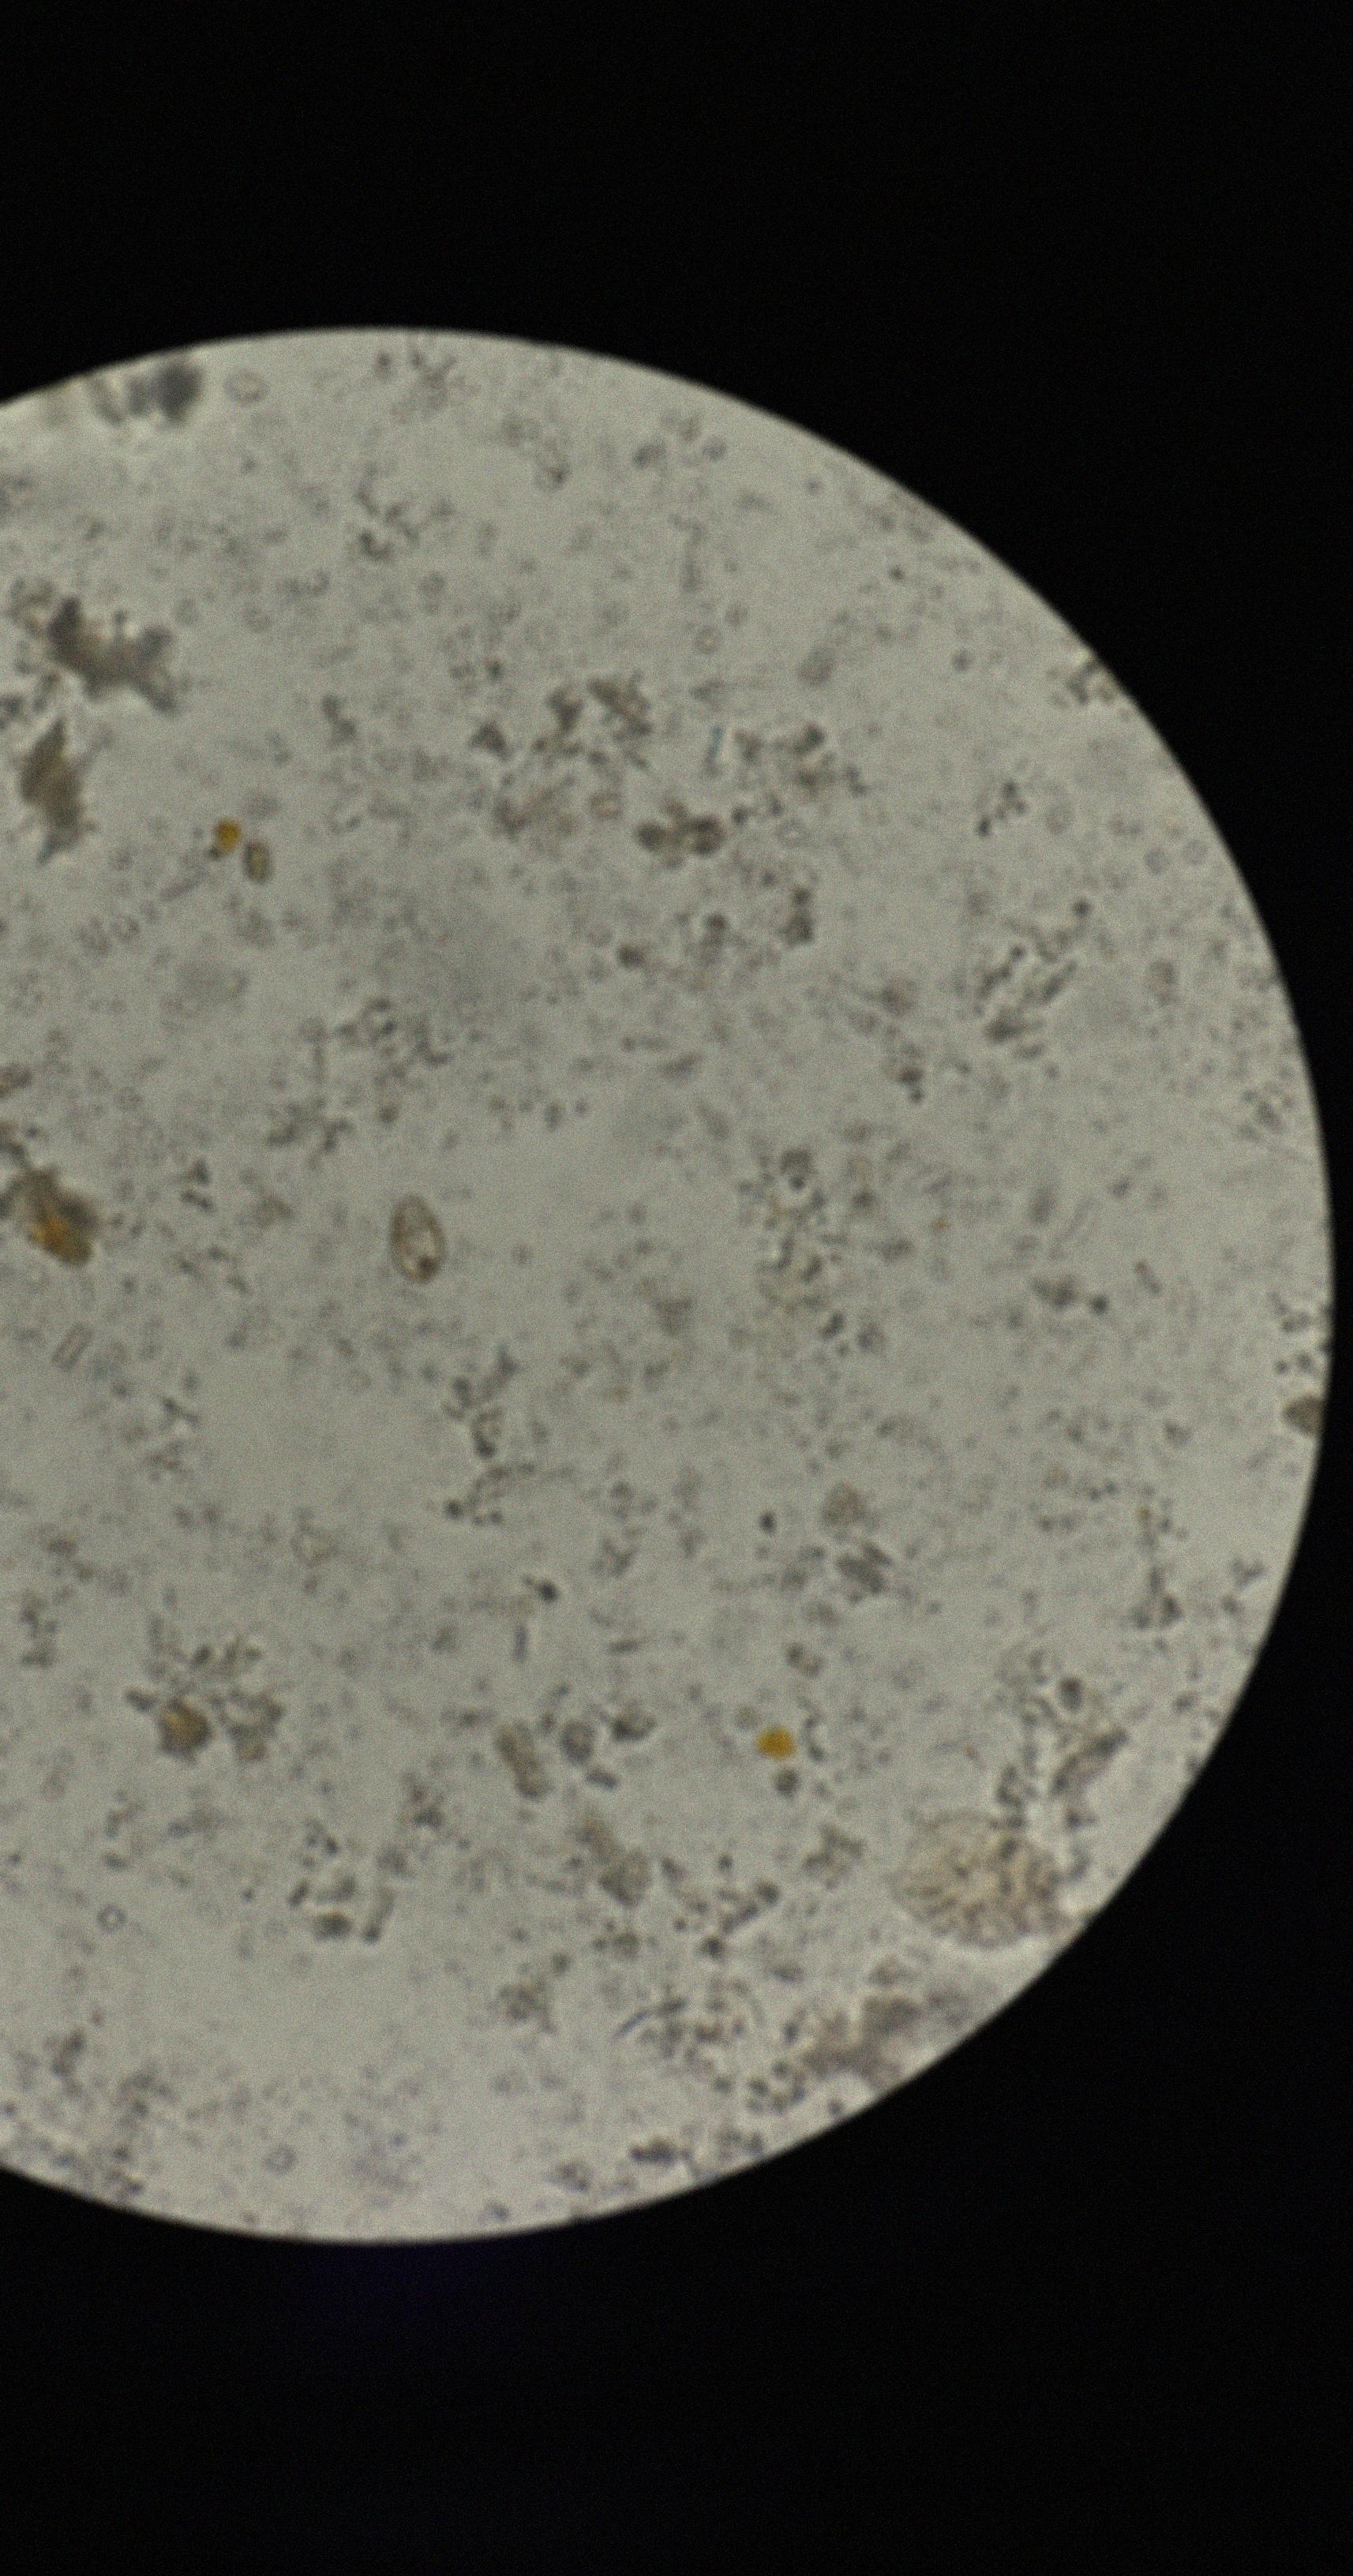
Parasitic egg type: Opisthorchis viverrine